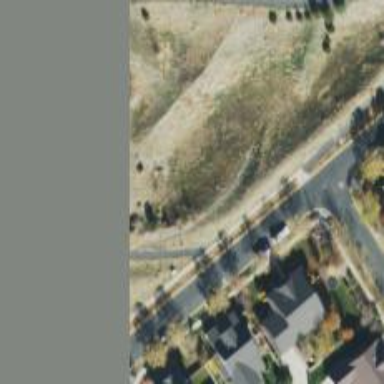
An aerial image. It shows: Asphalt path with excellent trail visibility.